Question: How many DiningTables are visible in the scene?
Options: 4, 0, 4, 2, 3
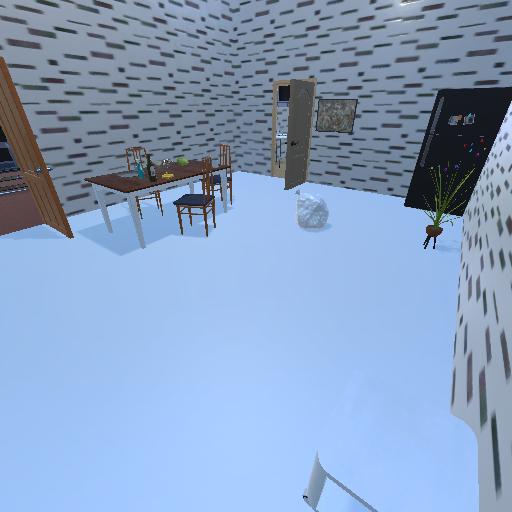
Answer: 4